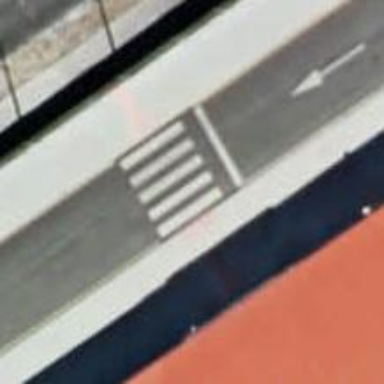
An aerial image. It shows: Pedestrian crossing with zebra markings on the footway.